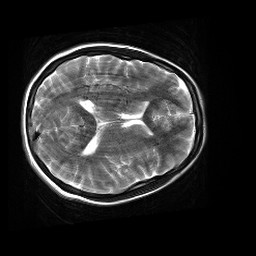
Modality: T2w
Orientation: axial
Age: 22
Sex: female
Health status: healthy
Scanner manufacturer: siemens
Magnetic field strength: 3 T
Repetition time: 4.01 s
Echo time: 0.116 s